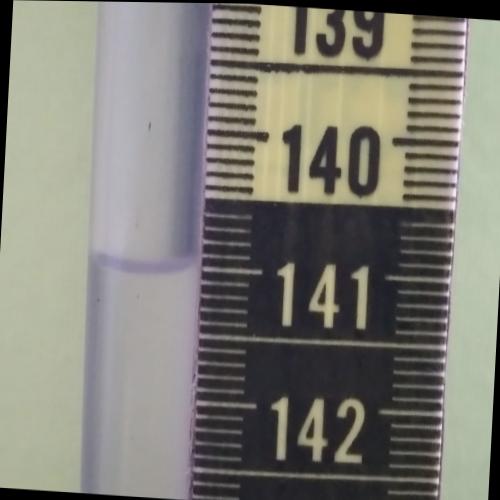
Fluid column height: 141.0 cm